Question: Happy easters, everyone.
I am currently learning topological sort and having a question about what topological sort tries to really sort.
The <URL> describes topological sort in this way:
> Topological sorting is the most important operation on directed acyclic graphs (DAGs).
This bold part confuses me. So does the topological sorting sort vertices or all directed edges?
Let's take an example which is also in the book.

So for the above DAG, we can get a topological sort (G, A, B, C, F, E, D).
I can understand this sort. Not only the vertices are sorted, but the edges are also sorted, i.e., G->A->B->C->F->E->D, this matches the above ADM book description: 'all directed edges go from left to right'
The resulting graph is still a DAG, but will the topological sort is still (G, A, B, C, F, E, D)?
If it is Yes, then I think the edges are not sorted, as A->B->C does not exist any more, instead, it is A->B and A->C. So, it this case still a valid topological sort? Can we still
think (G, A, B, C, F, E, D) is a valid sort even if A is the parent of B and C?
Thanks
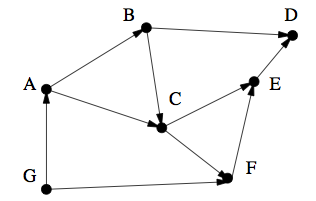
Answer: You can think of it as orderring of elements.
let v1,v2,...,vn be elements. and let an edge '(vi,vj)' denote that 'vi<vj'. topological sort guarantees that after the sorting: for every 'vi', and for every 'vj' such that 'i < j', 'vj' is not greater then 'vi'
Or in other notations: assume '(vi,vj)' indicate that 'vj' is dependent on 'vi', topological sorts guarantees that each element "does not depend" on any elements that appears after it in the sort.
> So does the topological sorting sort vertices or all directed edges?
topological sort sorts vertices, not edges. It uses edges as constraints for sorting the vertices.
> But what if I remove the edge of B->C?
yes, every edge you add, just add a constraint. Note that there could be more then one feasible solution for topological sort [for example, for a graph without edges, any permutation is a feasible solution]. removing a constraint, makes any previous solution, which "solves a harder problem" still feasible.
> Can we still think (G, A, B, C, F, E, D) is a valid sort even if A is
the parent of B and C?
There is no problem with that! A appears before B,C in the topological sort, so there is no problem it is their father.
Hope that makes it a bit more clear.